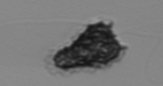
Label: Syracosphaera_pulchra